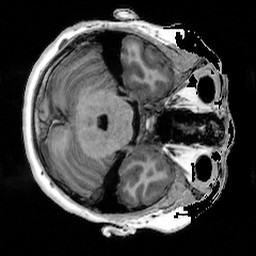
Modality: T1w
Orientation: axial
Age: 11
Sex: female
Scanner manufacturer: siemens
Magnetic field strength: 3 T
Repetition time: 4 s
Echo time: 0.00289 s